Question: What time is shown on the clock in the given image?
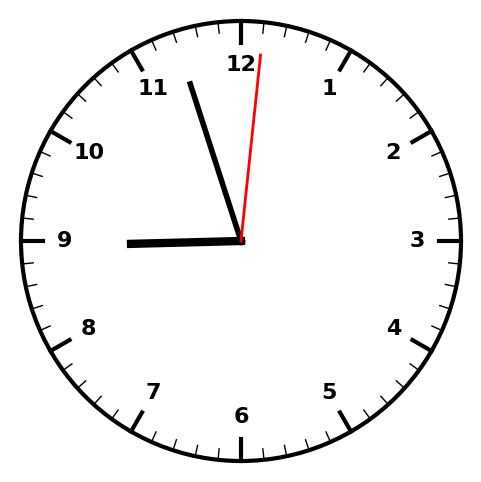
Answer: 08:57:01